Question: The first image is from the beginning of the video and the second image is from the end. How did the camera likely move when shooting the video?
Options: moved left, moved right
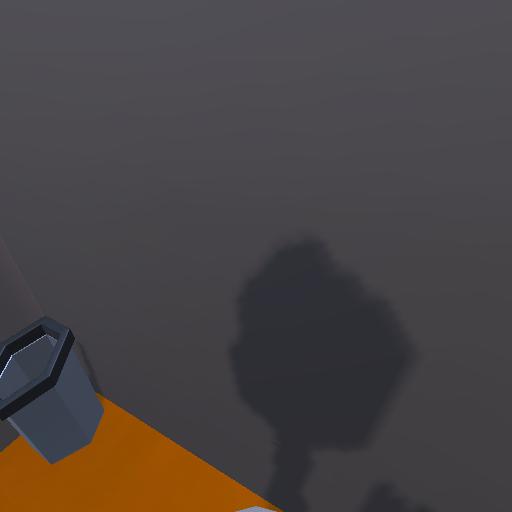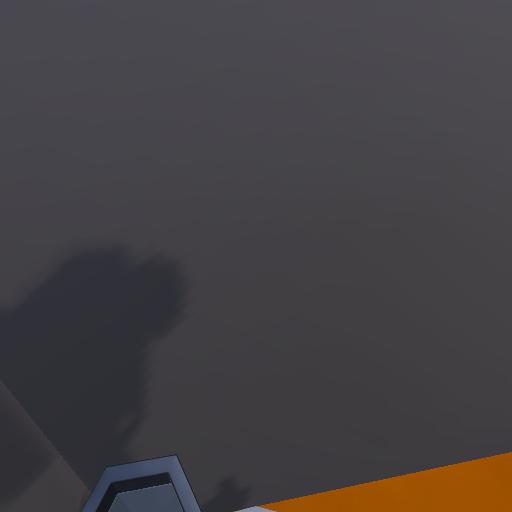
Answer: moved left